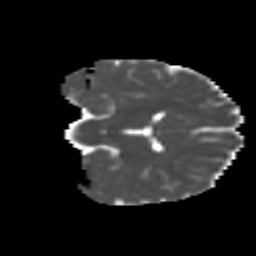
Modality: MD
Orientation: coronal
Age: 9
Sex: female
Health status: ill
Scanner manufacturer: ge
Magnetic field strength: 3 T
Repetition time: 6.752 s
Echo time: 0.079 s